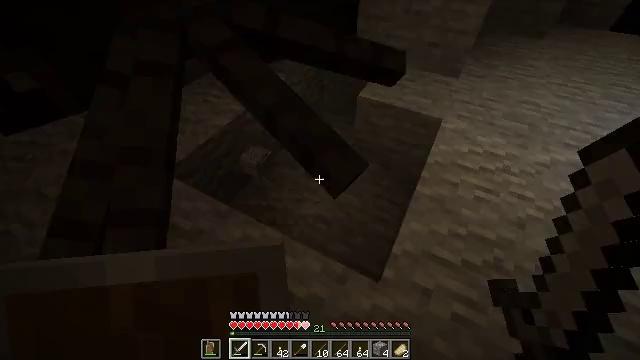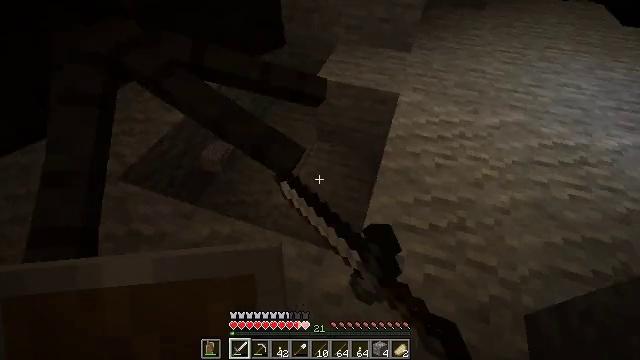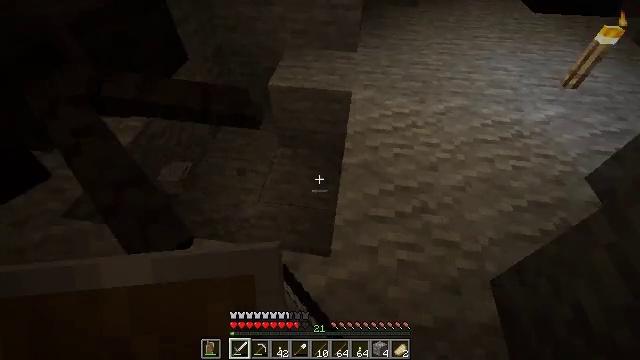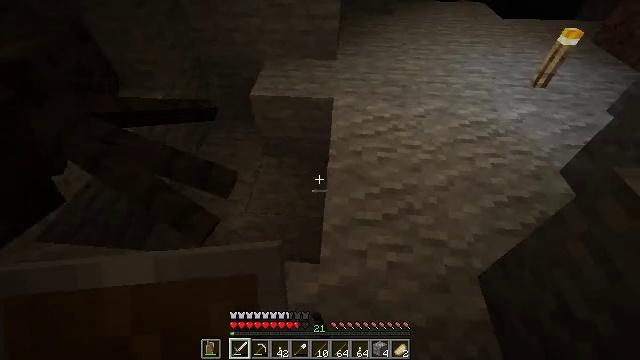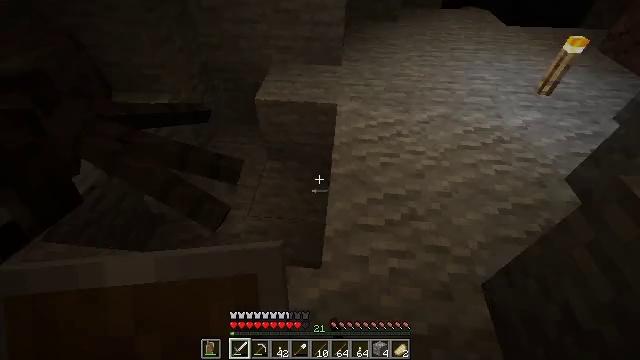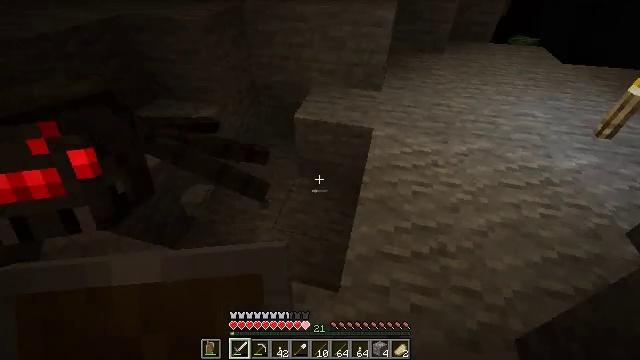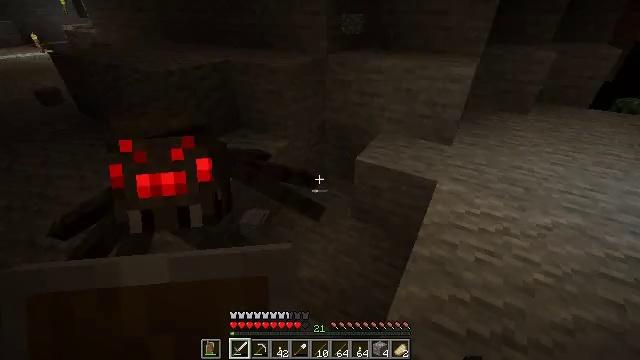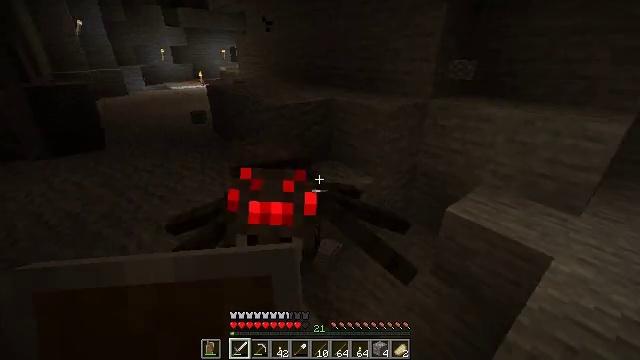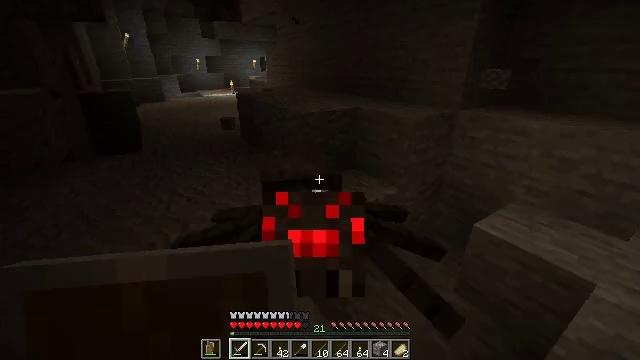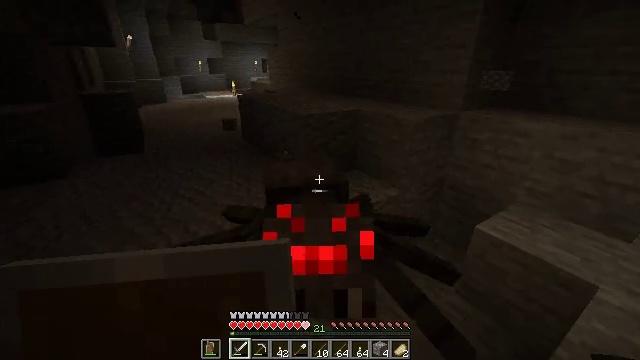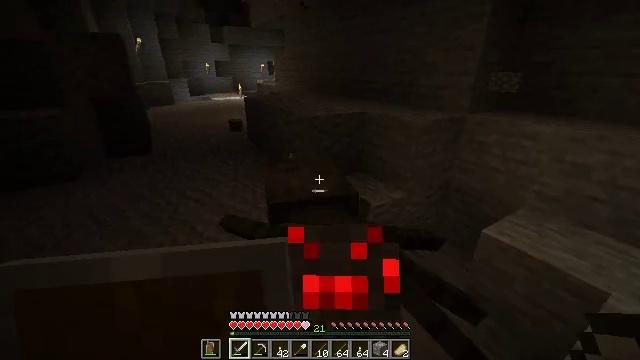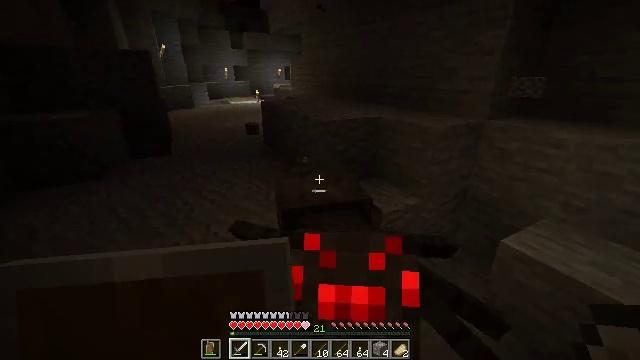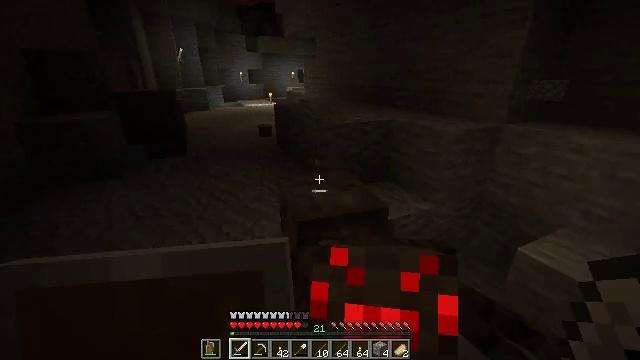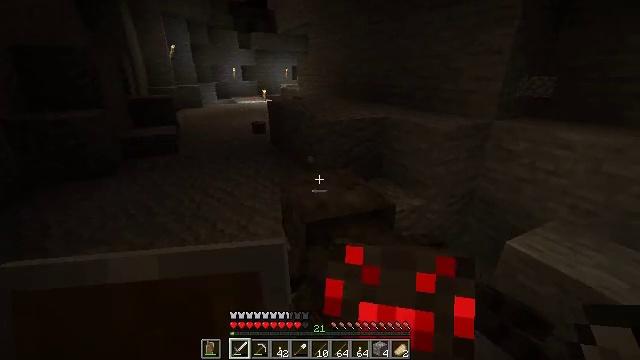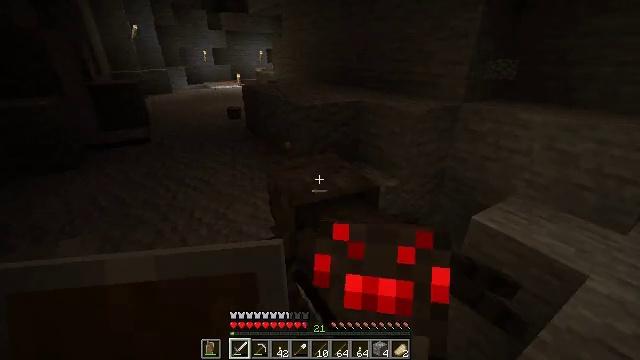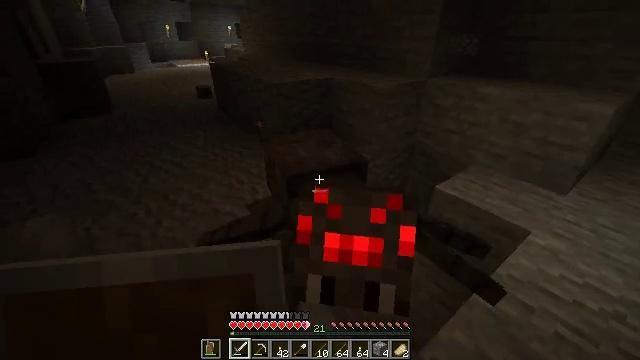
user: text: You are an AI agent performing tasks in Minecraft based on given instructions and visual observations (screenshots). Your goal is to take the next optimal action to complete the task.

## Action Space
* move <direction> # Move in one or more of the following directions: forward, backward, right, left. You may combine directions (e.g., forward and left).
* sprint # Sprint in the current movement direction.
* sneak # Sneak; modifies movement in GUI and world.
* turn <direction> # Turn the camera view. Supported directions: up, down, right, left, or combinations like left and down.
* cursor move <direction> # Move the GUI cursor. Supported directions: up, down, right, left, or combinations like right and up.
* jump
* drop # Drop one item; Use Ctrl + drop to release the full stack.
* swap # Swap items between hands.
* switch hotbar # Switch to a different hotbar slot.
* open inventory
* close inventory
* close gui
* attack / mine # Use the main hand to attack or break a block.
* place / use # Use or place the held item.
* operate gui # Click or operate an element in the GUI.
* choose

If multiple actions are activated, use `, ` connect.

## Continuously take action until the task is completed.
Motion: motion action
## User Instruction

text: Kill mobs.
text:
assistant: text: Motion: turn right and down, attack / mine
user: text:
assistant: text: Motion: turn right
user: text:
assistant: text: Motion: turn right and up
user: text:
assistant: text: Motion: turn left and up
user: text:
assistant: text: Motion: turn left and up
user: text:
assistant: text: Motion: turn left and up
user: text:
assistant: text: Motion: turn left and up
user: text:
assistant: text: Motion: turn left and up
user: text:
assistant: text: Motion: no_op
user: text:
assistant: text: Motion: turn left
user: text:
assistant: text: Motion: turn left
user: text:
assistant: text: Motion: turn left
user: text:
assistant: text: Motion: turn right, attack / mine
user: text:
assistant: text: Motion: turn right and down, attack / mine
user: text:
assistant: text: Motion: turn right and down, attack / mine
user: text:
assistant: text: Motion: no_op
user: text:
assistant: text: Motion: no_op
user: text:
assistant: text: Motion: no_op